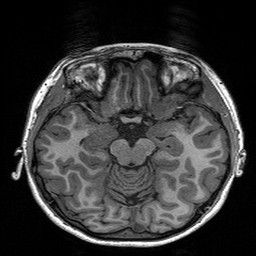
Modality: T1w
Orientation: coronal
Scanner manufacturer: siemens
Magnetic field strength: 3 T